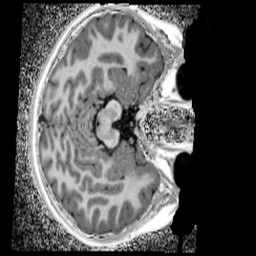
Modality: UNIT1_denoised
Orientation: axial
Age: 11
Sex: male
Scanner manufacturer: siemens
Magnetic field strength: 3 T
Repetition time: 4 s
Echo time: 0.00299 s